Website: home-depot
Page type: delivery-shipping
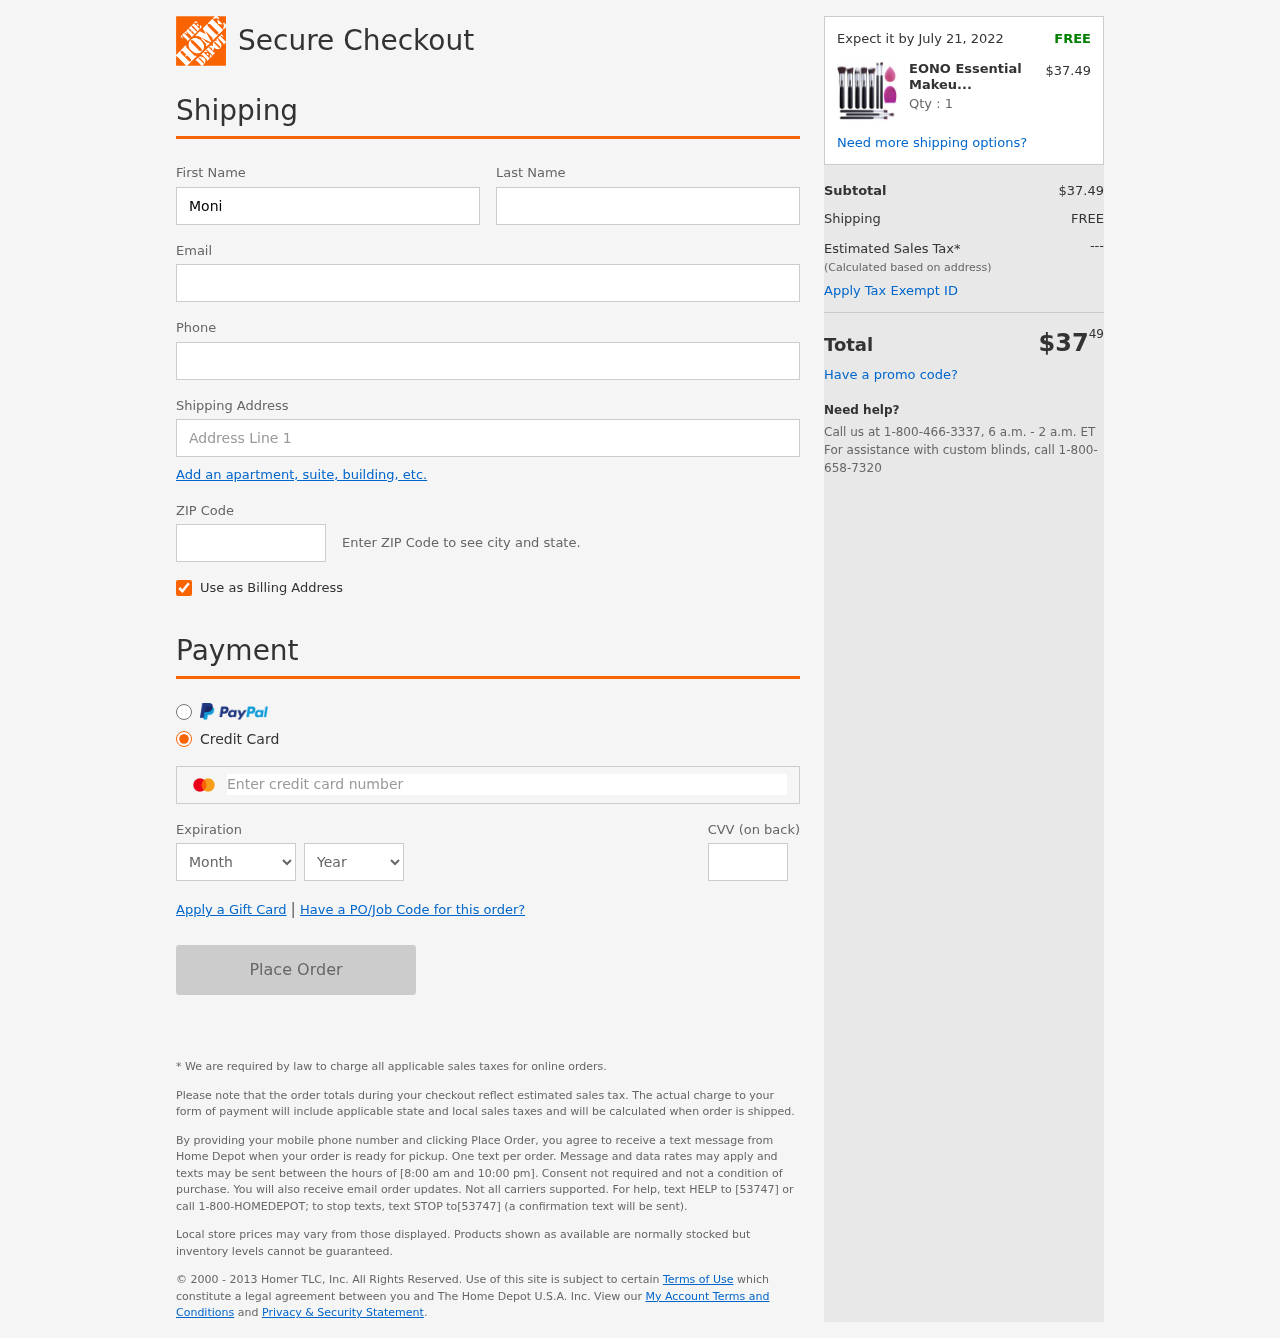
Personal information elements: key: PII_CARD_CVV
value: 560
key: PII_CARD_EXPIRY_MONTH
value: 03
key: PII_CARD_EXPIRY_YEAR
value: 29
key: PII_CARD_NUMBER
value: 2273 3361 8236 6132
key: PII_EMAIL
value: mwhite@hotmail.com
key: PII_FIRSTNAME
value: Monica
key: PII_LASTNAME
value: White
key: PII_PHONE
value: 3849790006
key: PII_POSTCODE
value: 60361
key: PII_STREET
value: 028 Yang Branch
Product elements: key: PRODUCT1_NAME
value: EONO Essential Makeup Brush Set Premium Synthetic Kabuki Foundation Face Powder Blush Eye Shadow Bru
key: PRODUCT1_PRICE
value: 37.49
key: PRODUCT1_QUANTITY
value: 1
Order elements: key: ORDER_DELIVERY_DATE
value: Expect it by July 21, 2022
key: ORDER_SUBTOTAL
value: $37.49
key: ORDER_SHIPPING_COST
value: FREE
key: ORDER_TOTAL
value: $3749